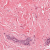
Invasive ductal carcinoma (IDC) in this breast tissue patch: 0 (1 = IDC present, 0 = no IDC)